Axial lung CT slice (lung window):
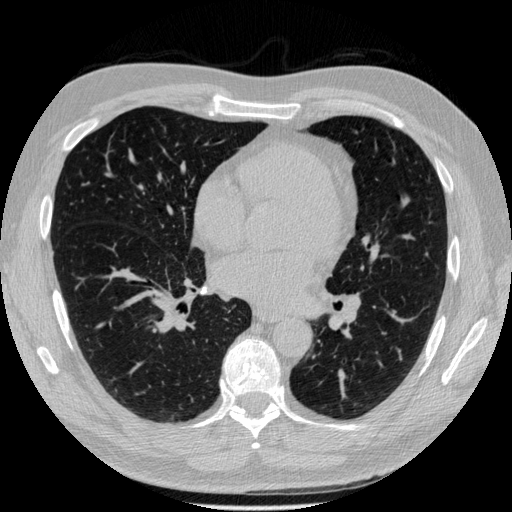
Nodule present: no